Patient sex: M
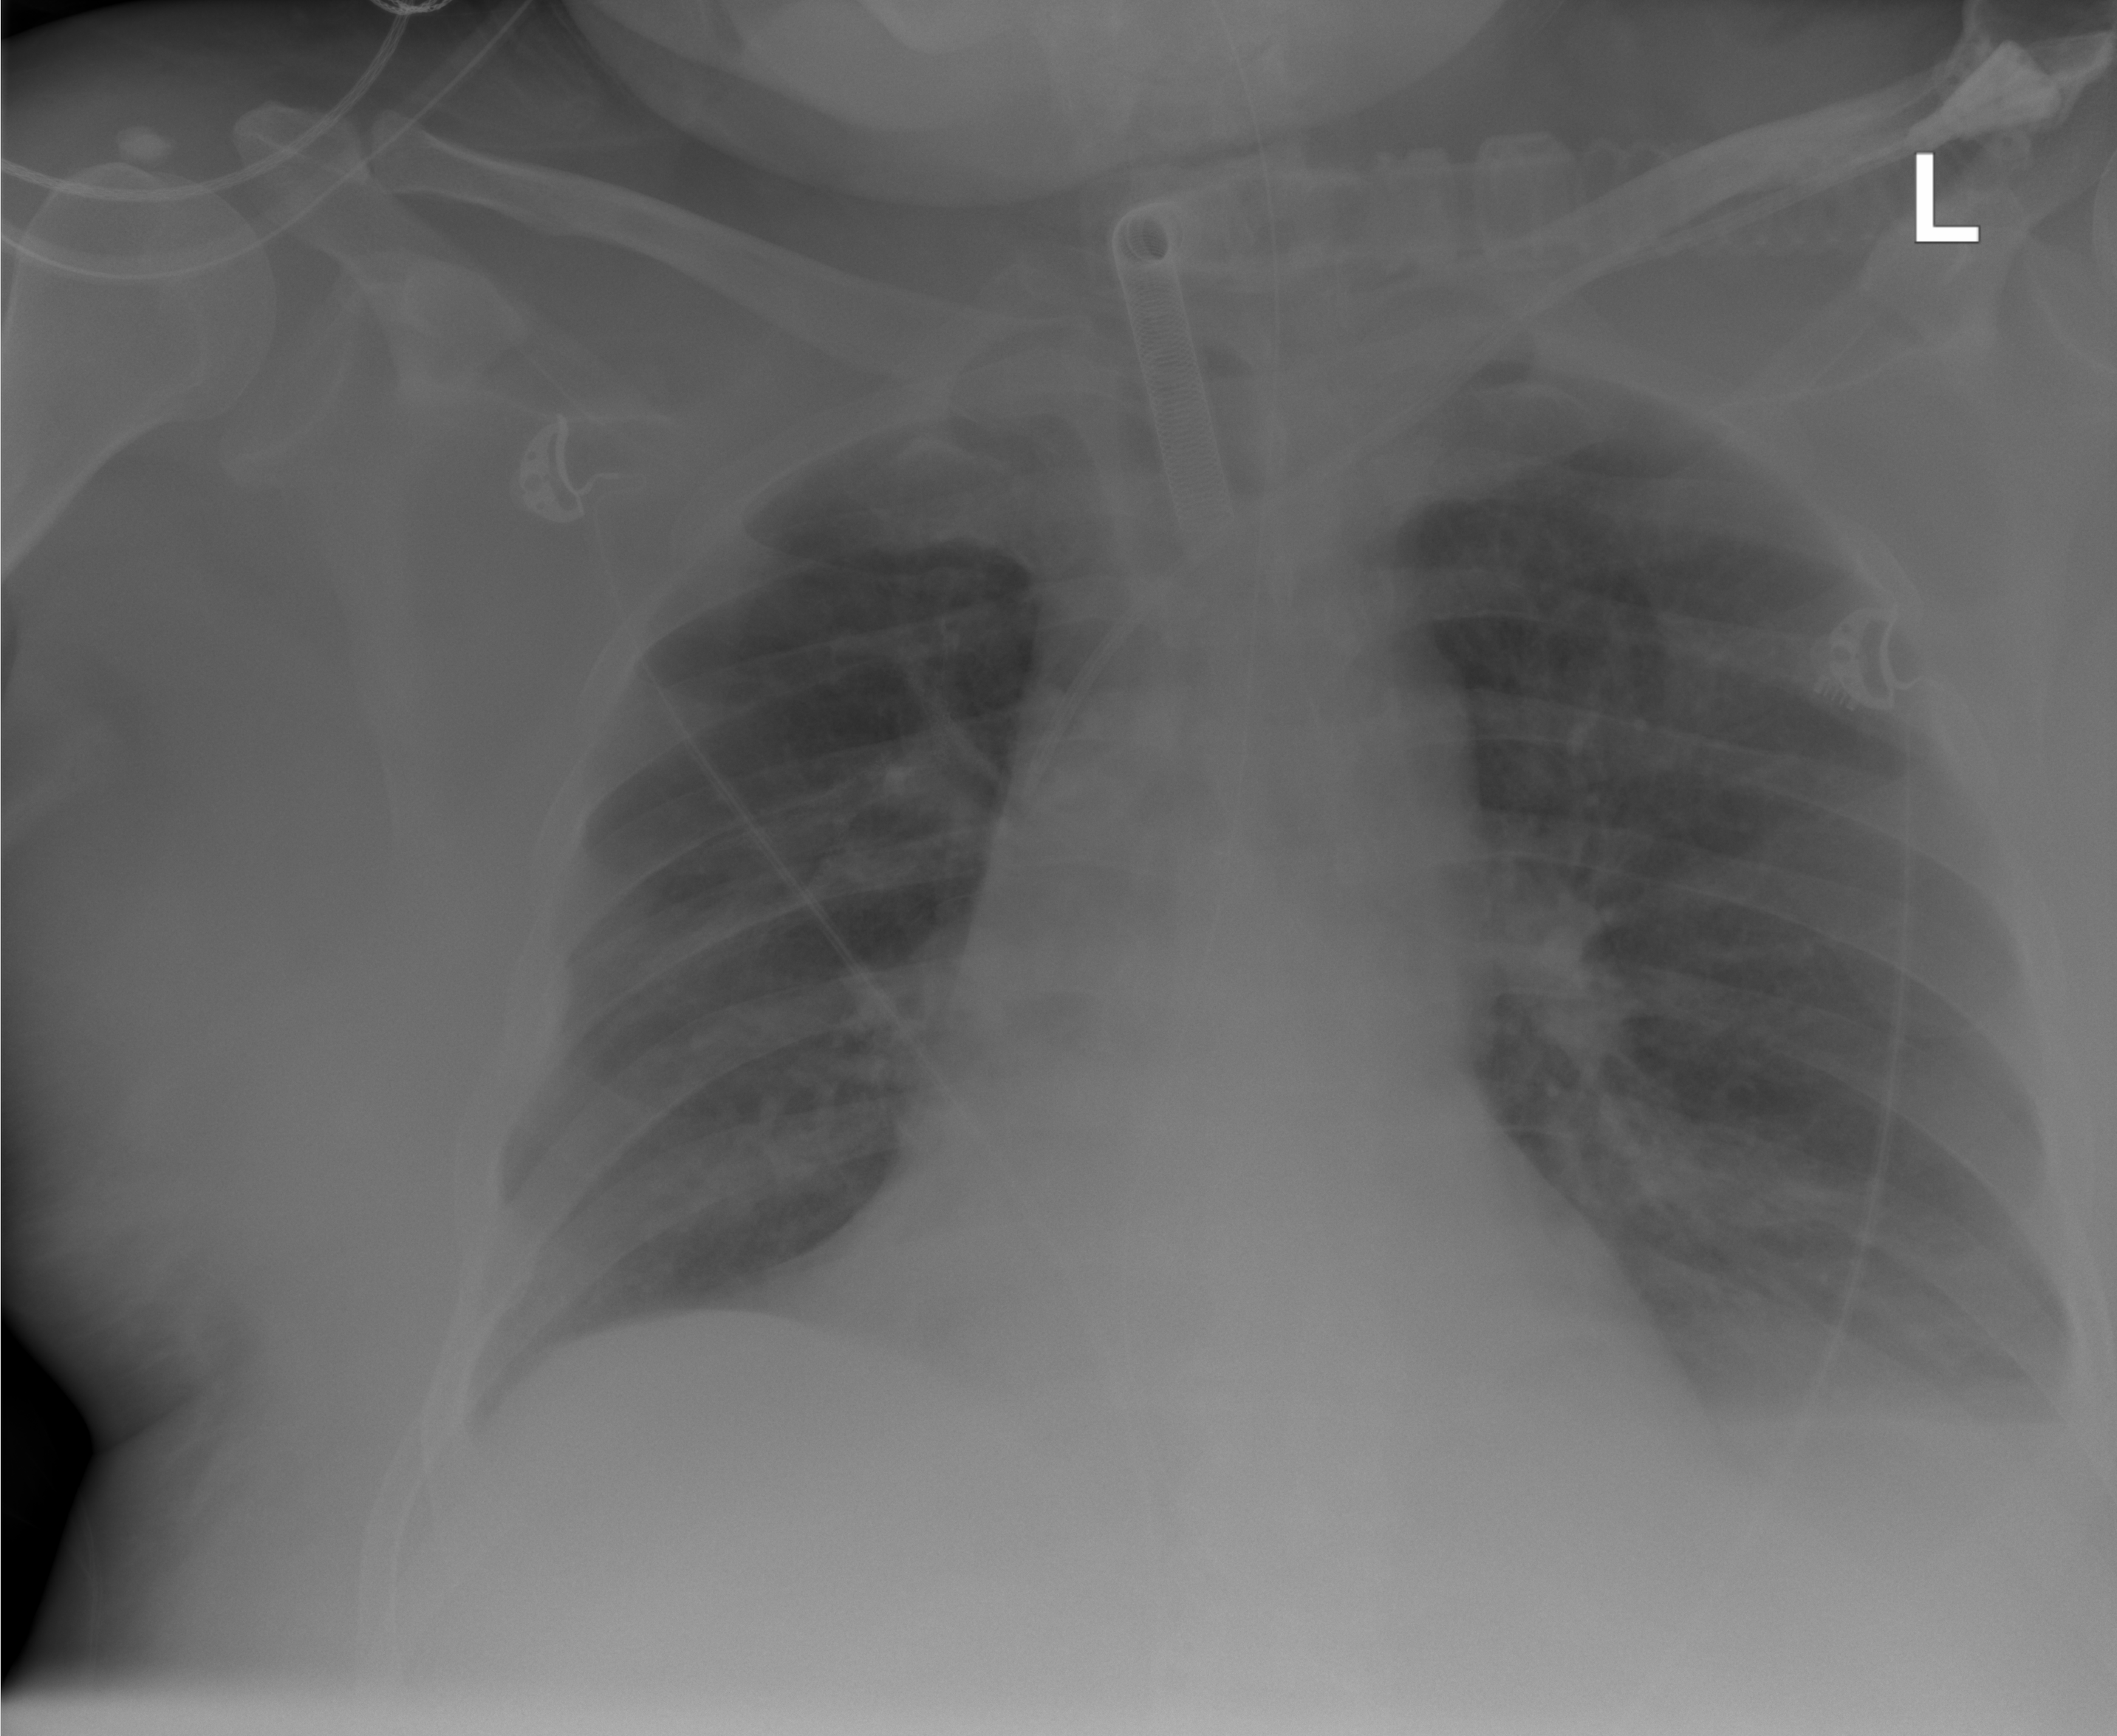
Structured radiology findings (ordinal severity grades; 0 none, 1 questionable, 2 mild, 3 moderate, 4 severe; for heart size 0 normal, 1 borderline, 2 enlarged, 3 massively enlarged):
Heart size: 0
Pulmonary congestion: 2
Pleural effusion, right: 0
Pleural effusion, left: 2
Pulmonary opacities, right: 0
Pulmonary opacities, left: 0
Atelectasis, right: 0
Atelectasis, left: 2